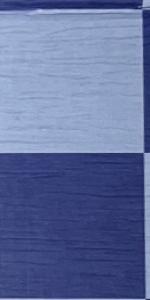
Label: Empty